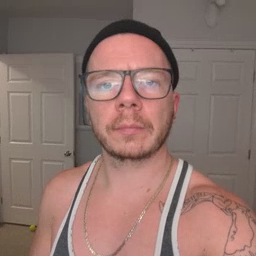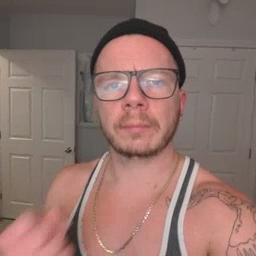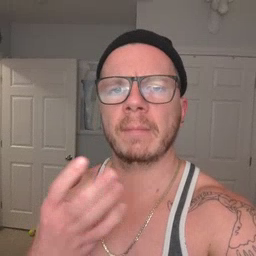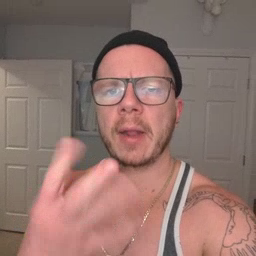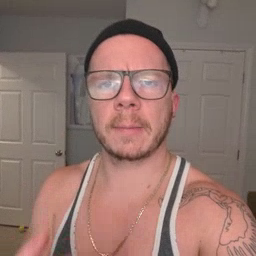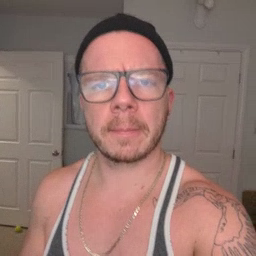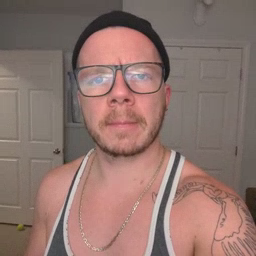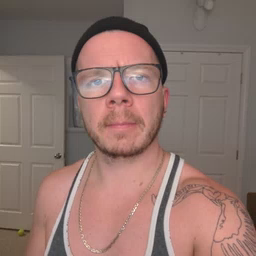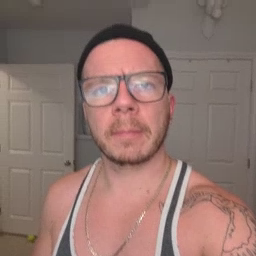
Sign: many